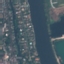
Land use / land cover: River